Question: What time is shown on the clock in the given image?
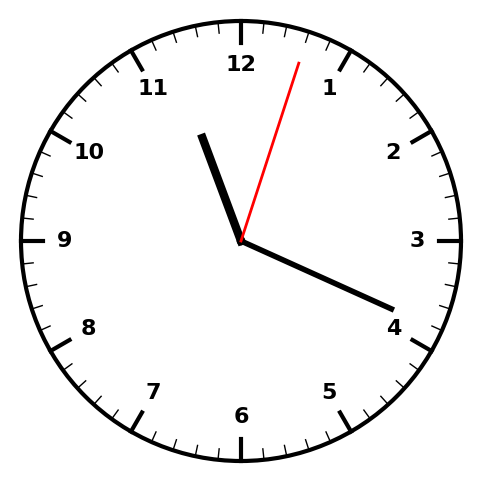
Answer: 11:19:03